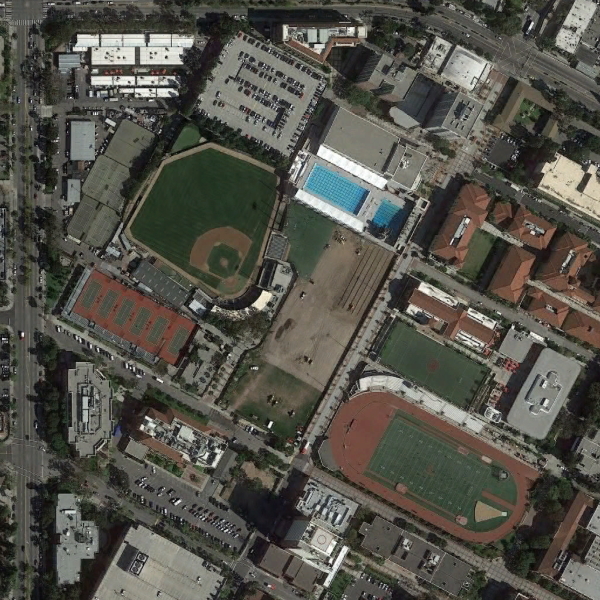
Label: School